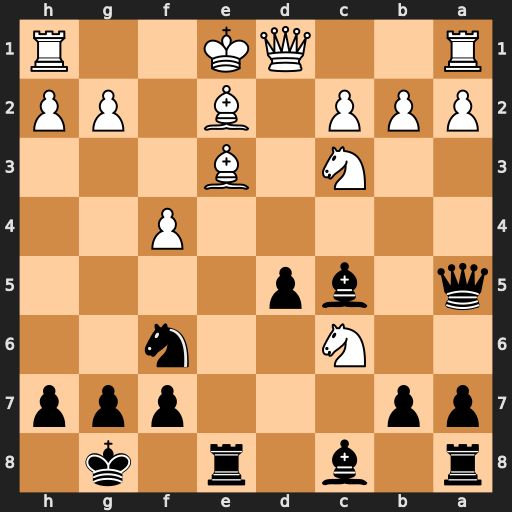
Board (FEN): r1b1r1k1/pp3ppp/2N2n2/q1bp4/5P2/2N1B3/PPP1B1PP/R2QK2R
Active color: b
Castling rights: KQ
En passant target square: -
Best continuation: bxc6 Bxc5 Qxc5